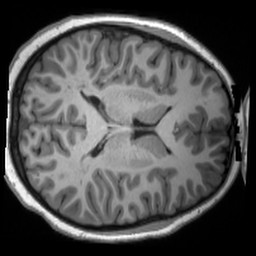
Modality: T1w
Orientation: axial
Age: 16
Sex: male
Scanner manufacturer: siemens
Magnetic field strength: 3 T
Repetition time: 2.53 s
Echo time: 0.00169 s